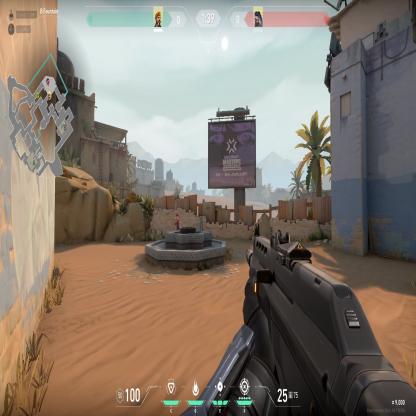
Label: enemy